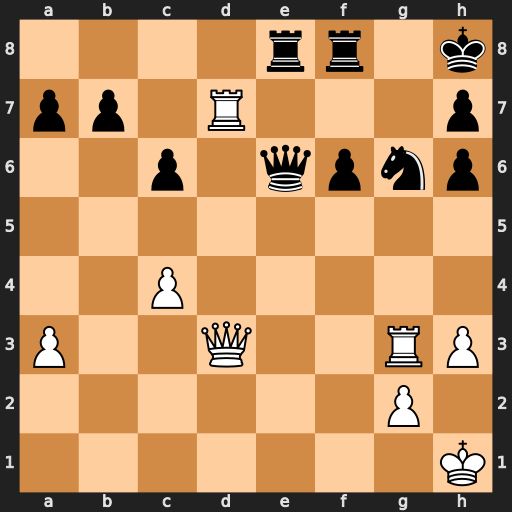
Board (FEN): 4rr1k/pp1R3p/2p1qpnp/8/2P5/P2Q2RP/6P1/7K
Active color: w
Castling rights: -
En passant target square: -
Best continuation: Rxh7+ Kxh7 Qxg6+ Kh8 Qxh6#